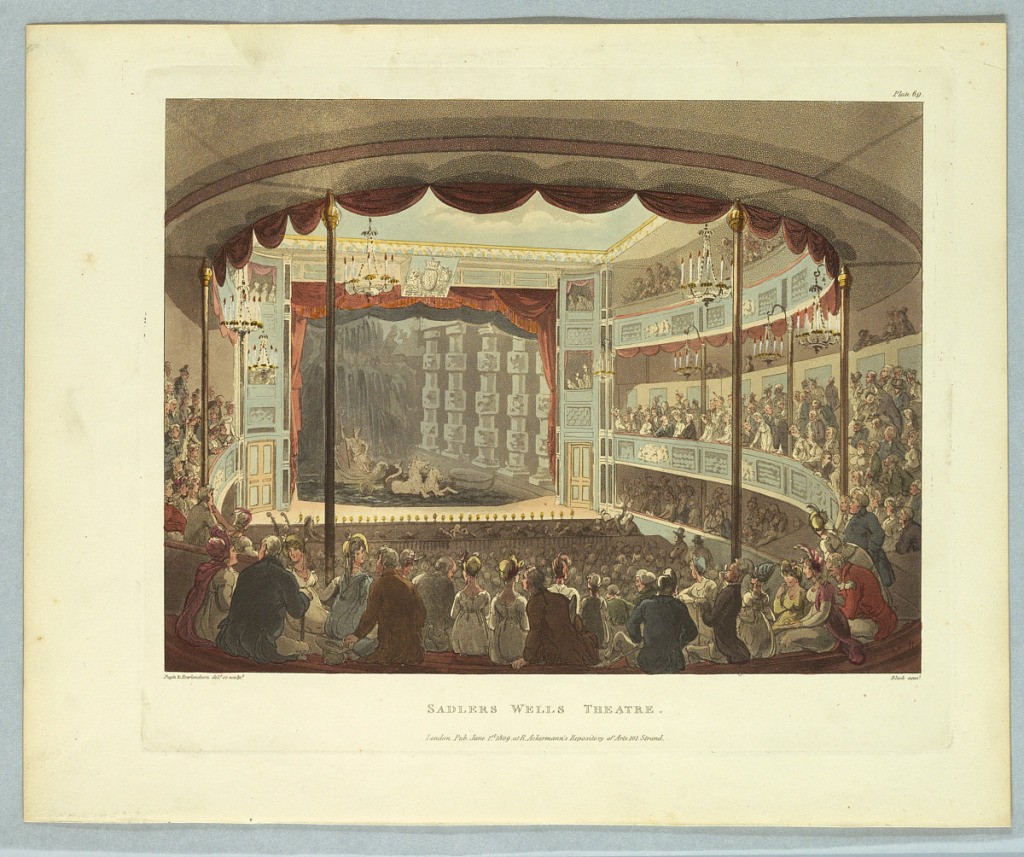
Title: Sadlers Wells Theater from Ackermann's Repository
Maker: Thomas Rowlandson, British, 1756–1827
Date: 1809
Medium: Aquatint with watercolor on paper
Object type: Print
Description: Horizontal rectangle. Theater seen facing the stage from the rear. Balconies and floor filled with people. Neptune in his chariot and horses, in water, on stage. Title, artists' and publisher's names below.